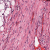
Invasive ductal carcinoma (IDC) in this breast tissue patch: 0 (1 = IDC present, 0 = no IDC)